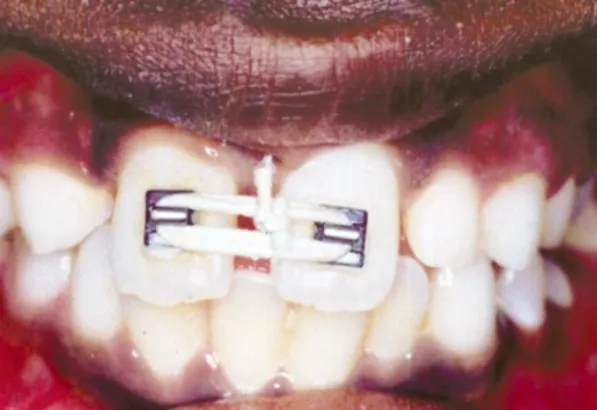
Brackets placed horizontally.
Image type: medical_photograph (oral_photograph)